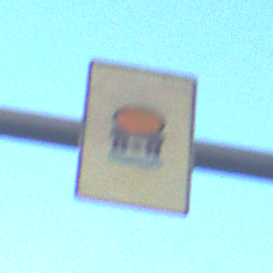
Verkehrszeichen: FahrzeugeMitWassergefaehrdenderLadungOhnePfeilsymbol
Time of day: SunriseSunset
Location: Outdoor (Urban)
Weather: Clear
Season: NotSpecified
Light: Natural